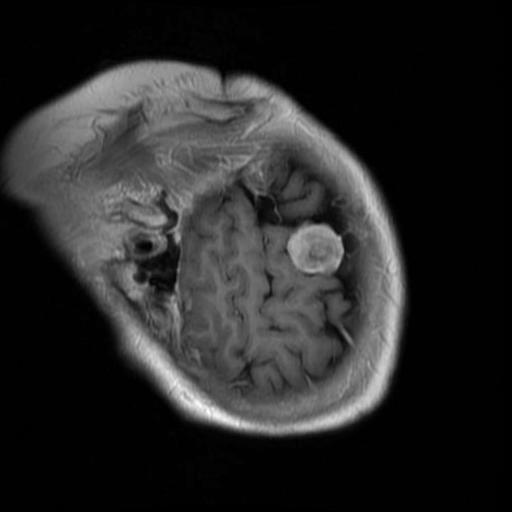
Label: brain_menin